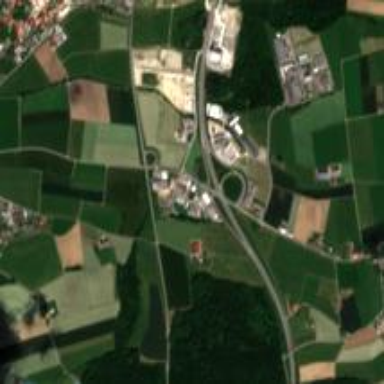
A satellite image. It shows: Motorway junction.